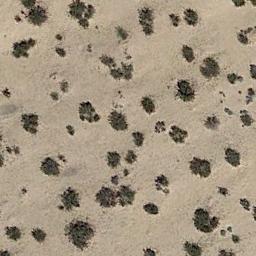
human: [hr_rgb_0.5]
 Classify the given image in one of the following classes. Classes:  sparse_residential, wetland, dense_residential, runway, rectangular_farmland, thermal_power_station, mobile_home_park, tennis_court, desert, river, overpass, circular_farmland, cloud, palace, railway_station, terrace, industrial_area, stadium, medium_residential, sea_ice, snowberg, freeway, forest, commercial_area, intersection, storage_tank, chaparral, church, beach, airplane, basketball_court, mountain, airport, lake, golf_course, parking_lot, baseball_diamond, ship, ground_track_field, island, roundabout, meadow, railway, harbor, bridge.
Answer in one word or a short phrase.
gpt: chaparral